Question: In my app I'm often dynamically updating the contents of the TextView in the following layout:
'''
<?xml version="1.0" encoding="utf-8"?>
<LinearLayout
xmlns:android="http://schemas.android.com/apk/res/android"
xmlns:app="http://schemas.android.com/apk/res-auto"
android:id="@+id/container_view"
android:orientation="vertical"
android:layout_width="match_parent"
android:layout_height="match_parent"
android:paddingTop="@dimen/top_padding"
android:paddingRight="@dimen/side_padding"
android:paddingBottom="@dimen/top_padding"
android:paddingLeft="@dimen/side_padding">
<TextView
android:id="@+id/breadcrumbs"
android:layout_width="match_parent"
android:layout_height="wrap_content"
android:text="@string/title_showcase"
style="@style/ShowcaseBreadcrumbs"
android:ellipsize="start"
android:singleLine="true" />
<it.sephiroth.android.library.widget.HListView
android:id="@+id/item_carousel"
android:layout_width="match_parent"
android:layout_height="match_parent"
android:gravity="center"
android:layout_marginTop="-40dp"
android:listSelector="@android:color/transparent"
app:hlv_dividerWidth="10dp"
/>
</LinearLayout>
'''
The paddings in the 'LinearLayout' are all '70dp', and 'HListView' is a <URL>. And here's the style, though I doubt it's useful:
'''
<style name="ShowcaseBreadcrumbs">
<item name="android:textSize">32sp</item>
<item name="android:background">@drawable/bottom_border_thin</item>
<item name="android:textColor">@color/white</item>
<item name="android:layout_marginBottom">10dp</item>
</style>
'''
I update the contents of the TextView with a basic 'TextView.setText(String)'. Unfortunately, when the text gets long enough, the TextView won't ellipsize anything because the overflow text just runs off the screen:

How can I force the TextView to display the end of its contents and properly ellipsize at the start?
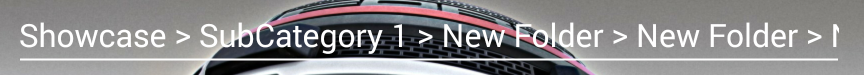
Answer: Apparently I've run across a bug with Android's ellipses functionality and Accessibility services. Thanks to a <URL> was jumping the contents of the TextView back to the beginning. Turning off the LastPass service resolved the issue.
Check out this screen recording I took of the bug in action (watch for the TextView above the buttons): <URL>
I also tested it with the Talkback service - when the service was On, the TextView jumped again just like in the video. Turning off the service and restarting the app produced the expected effect.
Note that I didn't have to change anything in my XML - toggling the services to Off was enough to fix the issue.